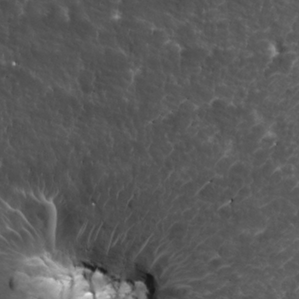
Label: non_frost